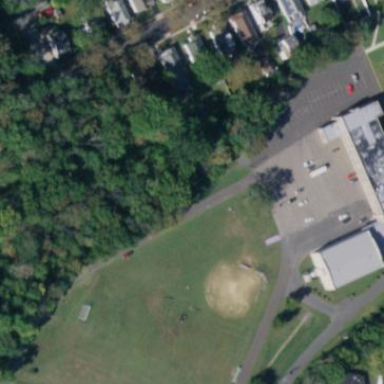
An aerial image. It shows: School.